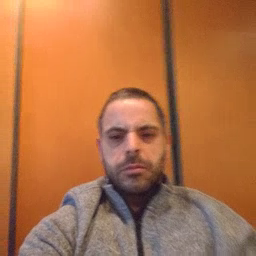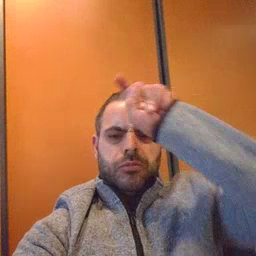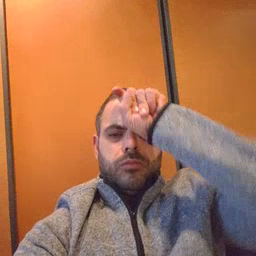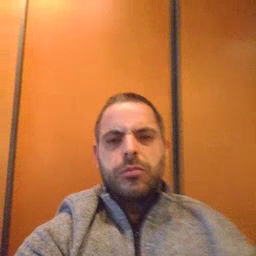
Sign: puzzle